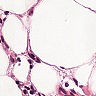
Metastatic tissue present: yes